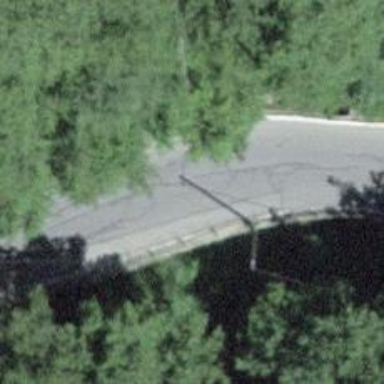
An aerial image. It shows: Passing place on the road.